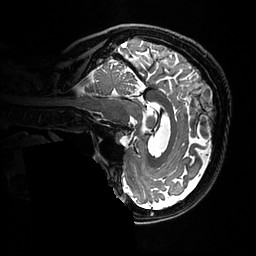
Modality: T2w
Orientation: sagittal
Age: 62
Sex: female
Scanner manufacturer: ge
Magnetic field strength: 3 T
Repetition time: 3.202 s
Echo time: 0.06575 s